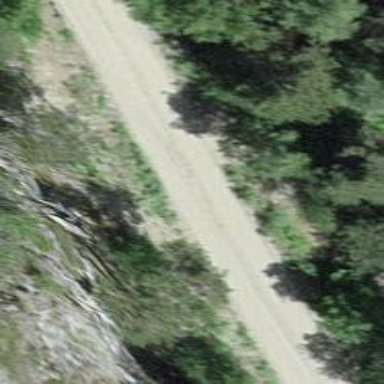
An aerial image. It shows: Gravel track of grade3 type.